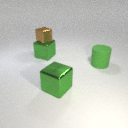
large green rubber cylinder behind large green metal cube